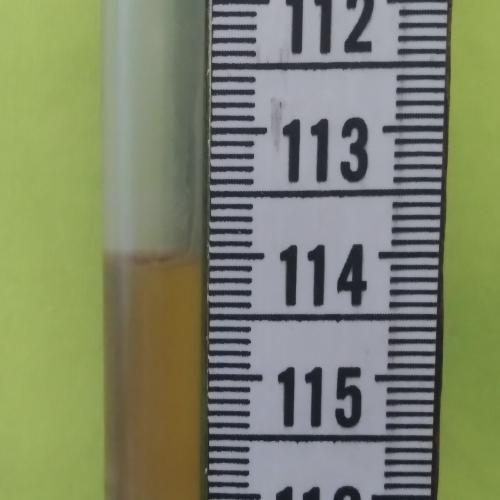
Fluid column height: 114.0 cm